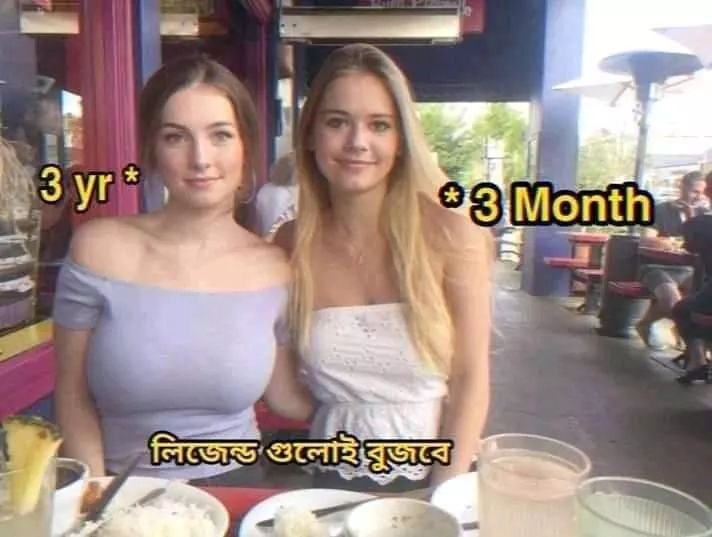
Caption: 3 yr*     *3 Month    লিজেন্ড গুলোই বুজবে
Label: hate